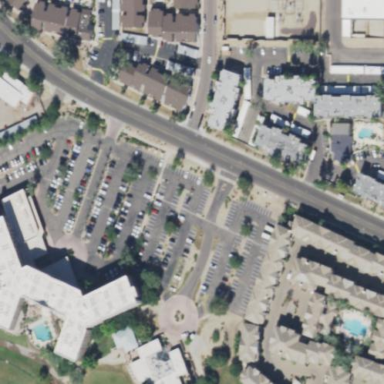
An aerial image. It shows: Hotel building.